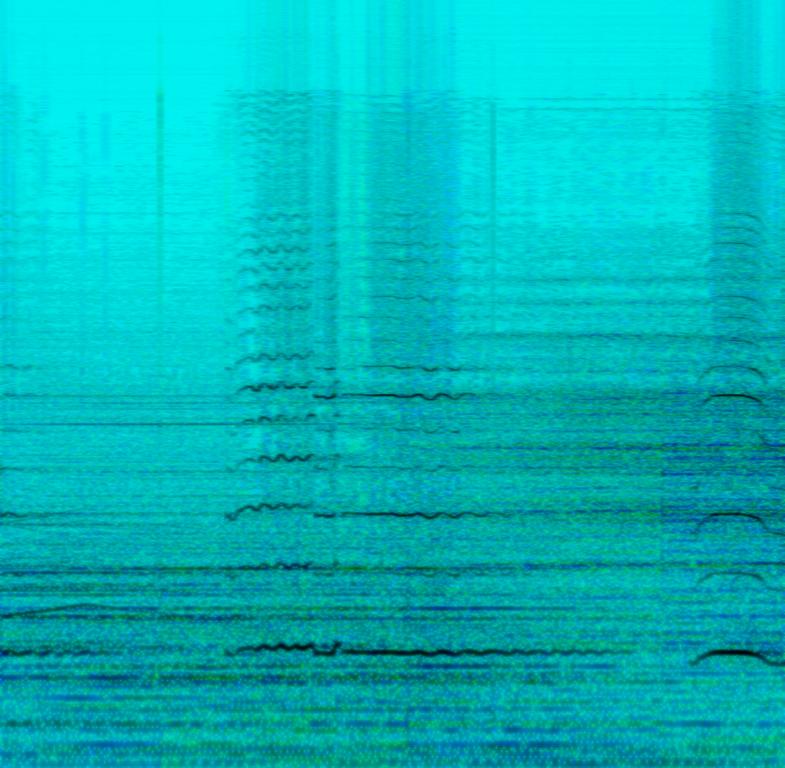
This is an Arabic movie music piece. It is an instrumental piece. There is a clarinet playing a vague melody. The sound of knives being rubbed against one another can be heard. There is an ominous, terrifying atmosphere. This piece could be used in the soundtrack of a horror movie to imply the feeling of hopelessness.